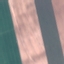
Land use / land cover: AnnualCrop